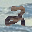
Label: 2